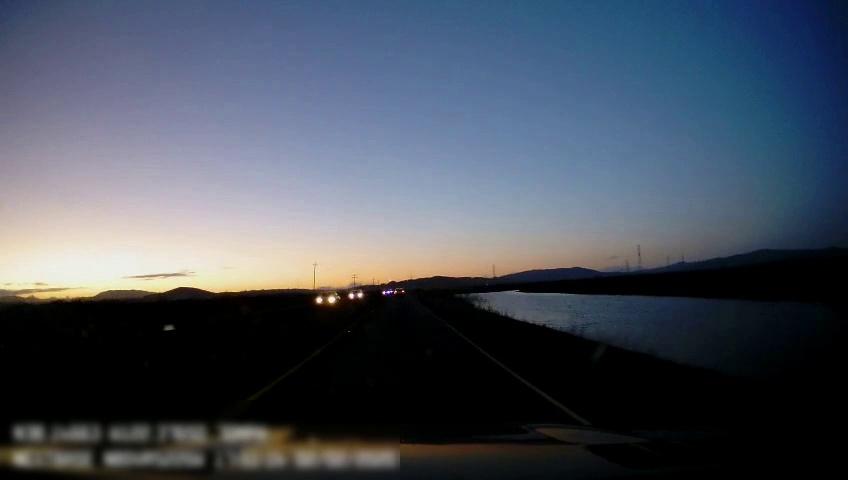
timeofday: Dusk/Dawn/Twilight
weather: Sunny
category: Drivable Space
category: Vehicles | Car
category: Vehicles | SUV
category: Vehicles | SUV
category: Lanes | Current Lane
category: Lanes | Current Lane